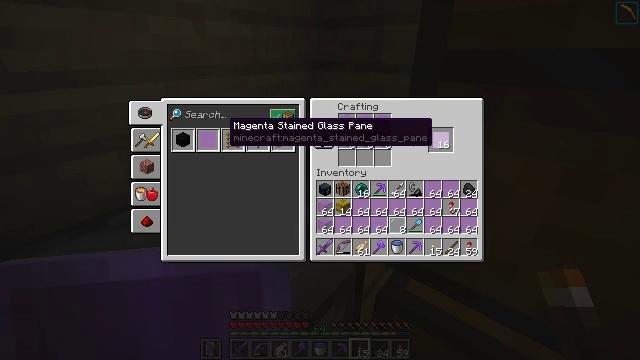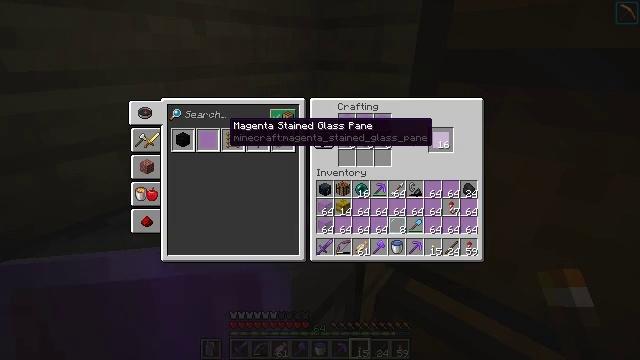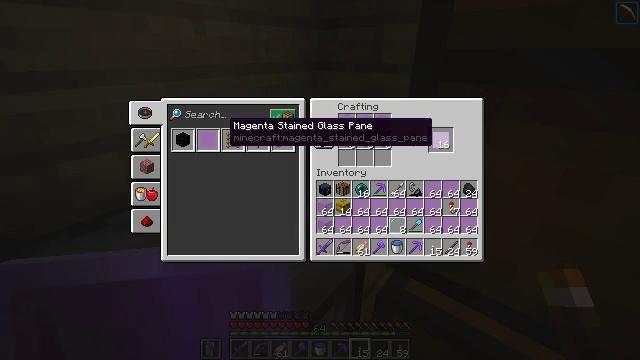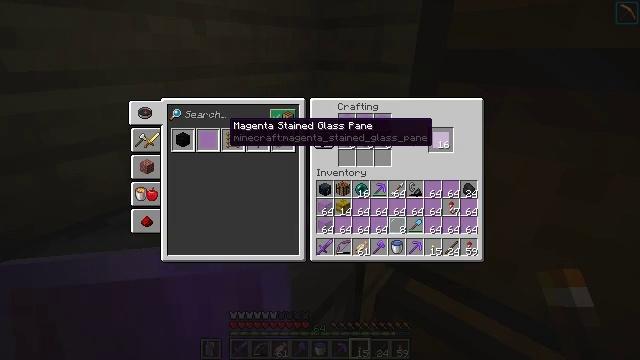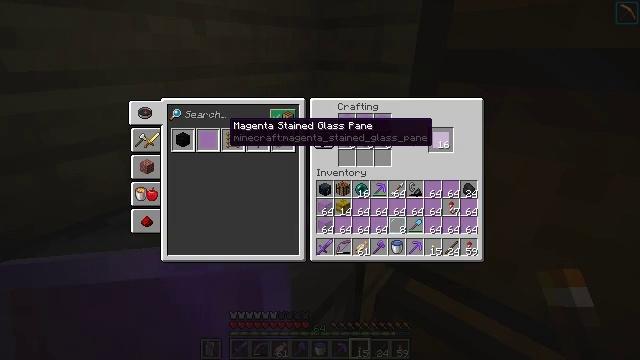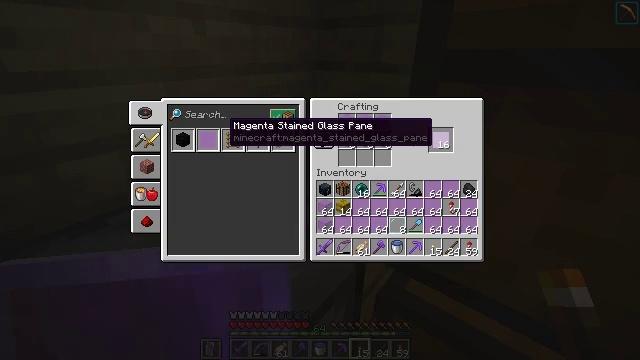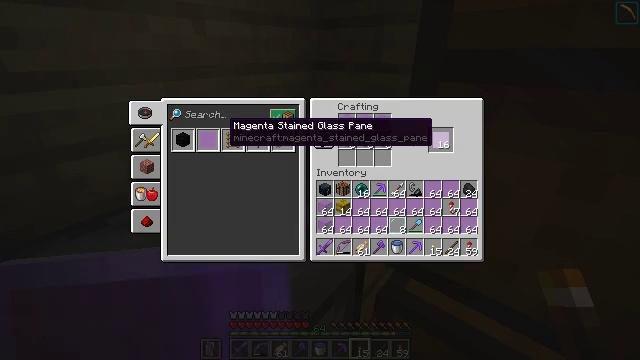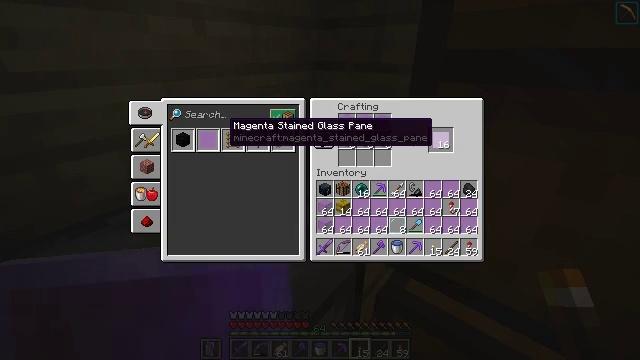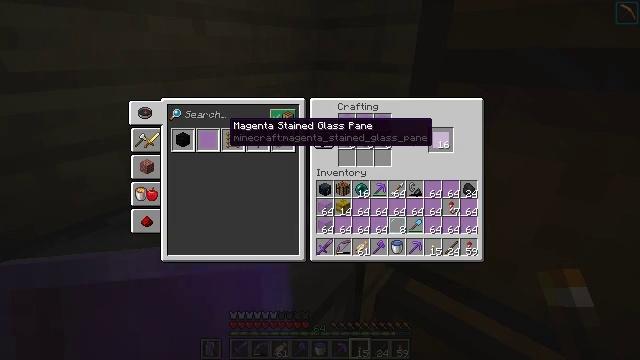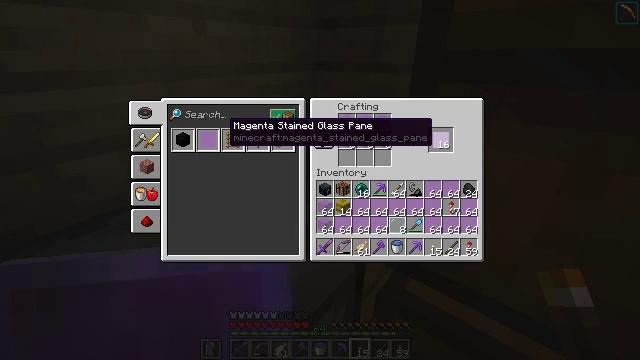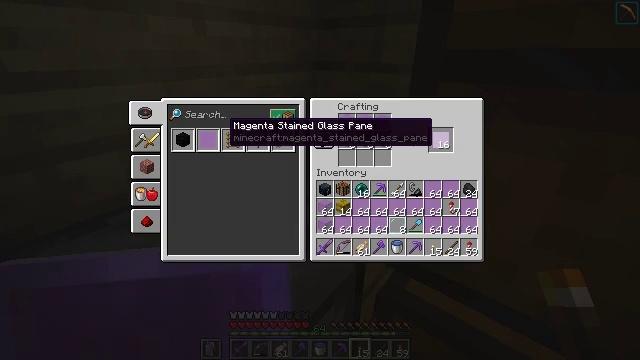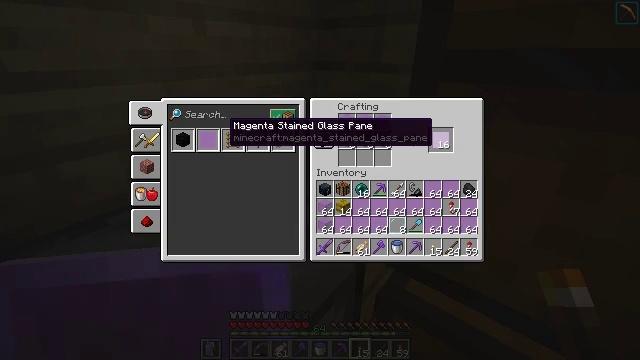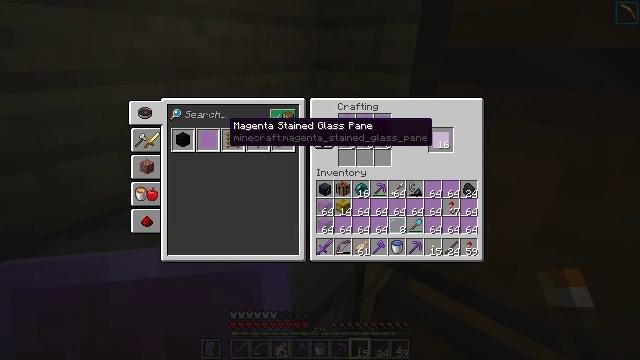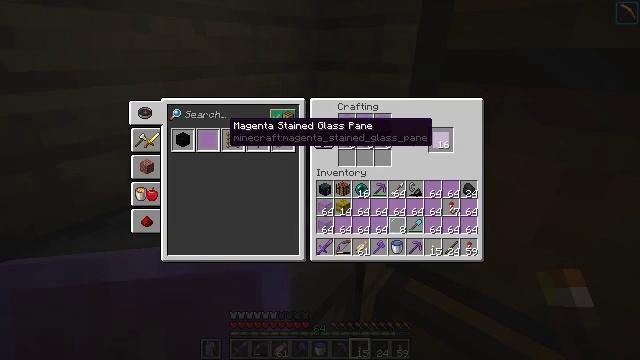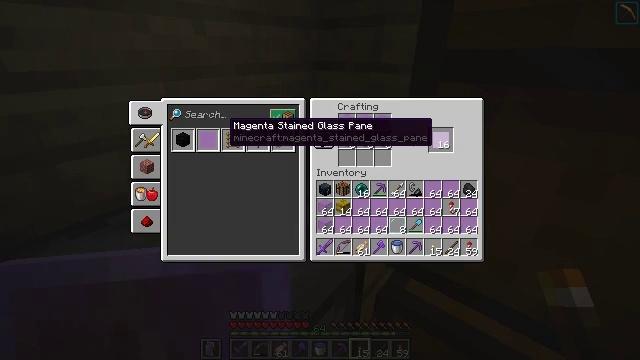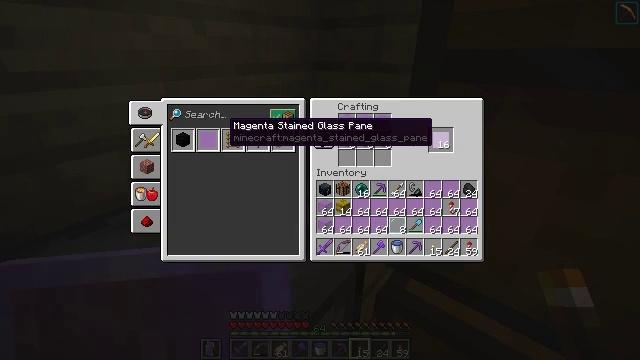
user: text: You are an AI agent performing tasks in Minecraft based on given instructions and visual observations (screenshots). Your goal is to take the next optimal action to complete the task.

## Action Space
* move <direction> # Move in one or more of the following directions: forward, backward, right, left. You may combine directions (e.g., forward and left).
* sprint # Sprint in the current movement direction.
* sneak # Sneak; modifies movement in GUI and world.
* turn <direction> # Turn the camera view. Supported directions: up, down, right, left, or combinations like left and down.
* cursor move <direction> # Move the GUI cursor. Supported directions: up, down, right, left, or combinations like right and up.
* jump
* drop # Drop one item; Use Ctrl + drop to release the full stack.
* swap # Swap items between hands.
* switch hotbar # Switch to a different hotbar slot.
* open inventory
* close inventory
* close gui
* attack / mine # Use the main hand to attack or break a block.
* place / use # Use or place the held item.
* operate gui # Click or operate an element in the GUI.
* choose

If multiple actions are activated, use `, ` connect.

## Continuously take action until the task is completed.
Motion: motion action
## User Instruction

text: Drop a glass pane.
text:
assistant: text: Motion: no_op
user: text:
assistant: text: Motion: no_op
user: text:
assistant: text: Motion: no_op
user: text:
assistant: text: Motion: no_op
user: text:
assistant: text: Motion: no_op
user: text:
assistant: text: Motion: no_op
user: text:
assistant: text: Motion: no_op
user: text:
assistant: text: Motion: no_op
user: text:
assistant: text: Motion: no_op
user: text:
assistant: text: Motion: no_op
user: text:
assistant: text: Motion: no_op
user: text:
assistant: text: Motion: no_op
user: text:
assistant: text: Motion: no_op
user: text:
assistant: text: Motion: no_op
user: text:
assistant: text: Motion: no_op
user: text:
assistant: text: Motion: no_op
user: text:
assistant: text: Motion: no_op
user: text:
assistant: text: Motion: no_op
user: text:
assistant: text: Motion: cursor move left and down
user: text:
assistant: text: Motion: cursor move left and down
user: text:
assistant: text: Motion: cursor move left and down
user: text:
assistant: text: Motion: no_op
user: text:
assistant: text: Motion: no_op
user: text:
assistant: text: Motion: no_op
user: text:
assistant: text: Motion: no_op
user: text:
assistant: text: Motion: cursor move down
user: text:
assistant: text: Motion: no_op
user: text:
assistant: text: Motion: no_op
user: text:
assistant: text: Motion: no_op
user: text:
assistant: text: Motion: no_op